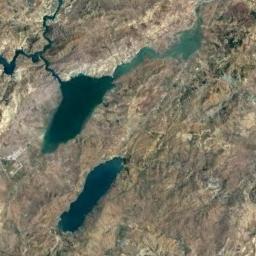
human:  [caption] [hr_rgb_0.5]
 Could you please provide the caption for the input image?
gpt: The two lakes has some tributaries and the water is dark blue .

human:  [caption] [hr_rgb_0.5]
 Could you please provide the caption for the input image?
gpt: The ground is uneven around the lake .

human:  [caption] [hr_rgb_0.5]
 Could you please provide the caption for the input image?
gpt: There are green fields beside the lake in the picture .

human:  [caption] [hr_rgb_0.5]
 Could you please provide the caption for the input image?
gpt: There are two irregular blue lakes on the brown mountains .

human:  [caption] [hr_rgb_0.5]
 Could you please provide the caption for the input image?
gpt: There are brown bare land around the lakes .